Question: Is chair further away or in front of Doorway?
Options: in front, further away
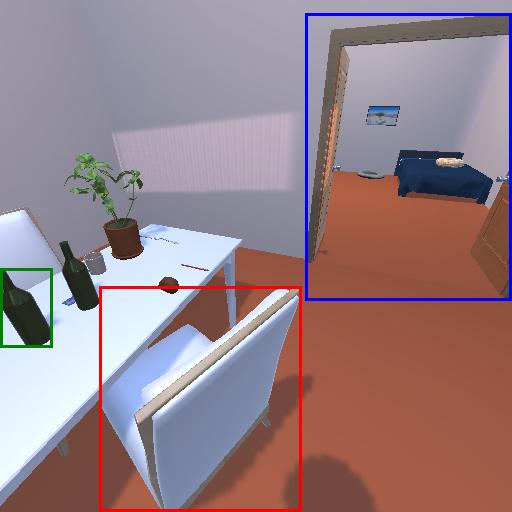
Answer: in front